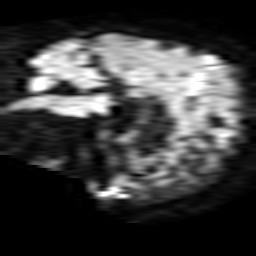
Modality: TRACE
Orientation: sagittal
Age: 66
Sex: male
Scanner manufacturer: philips
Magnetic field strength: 1.5 T
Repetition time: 4.78 s
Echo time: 0.07764 s